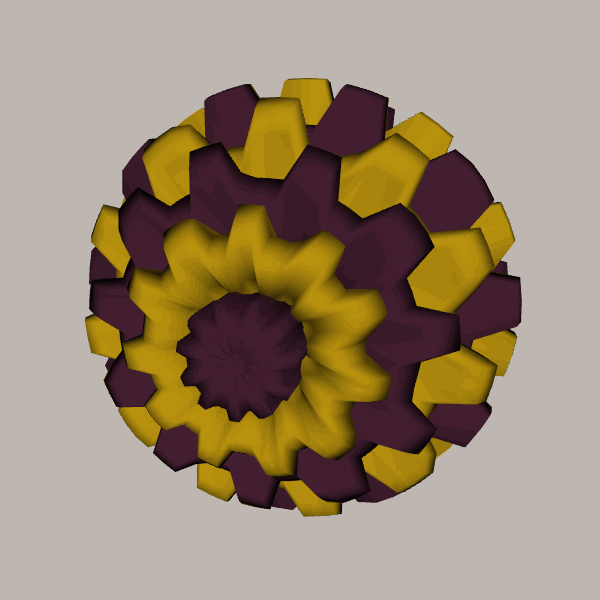
Background: light